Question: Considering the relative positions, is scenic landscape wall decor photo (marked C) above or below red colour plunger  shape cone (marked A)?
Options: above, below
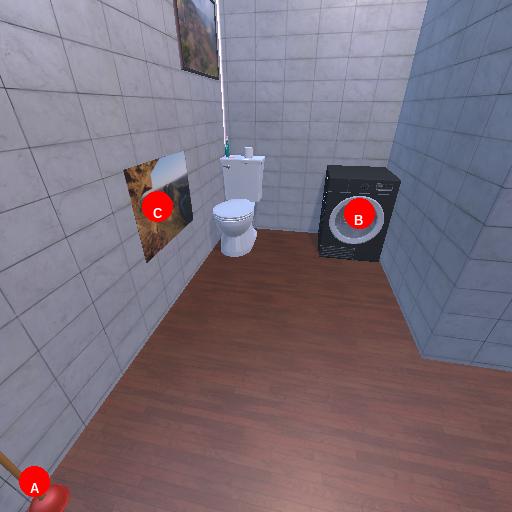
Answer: above